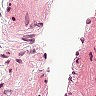
Metastatic tissue present: no